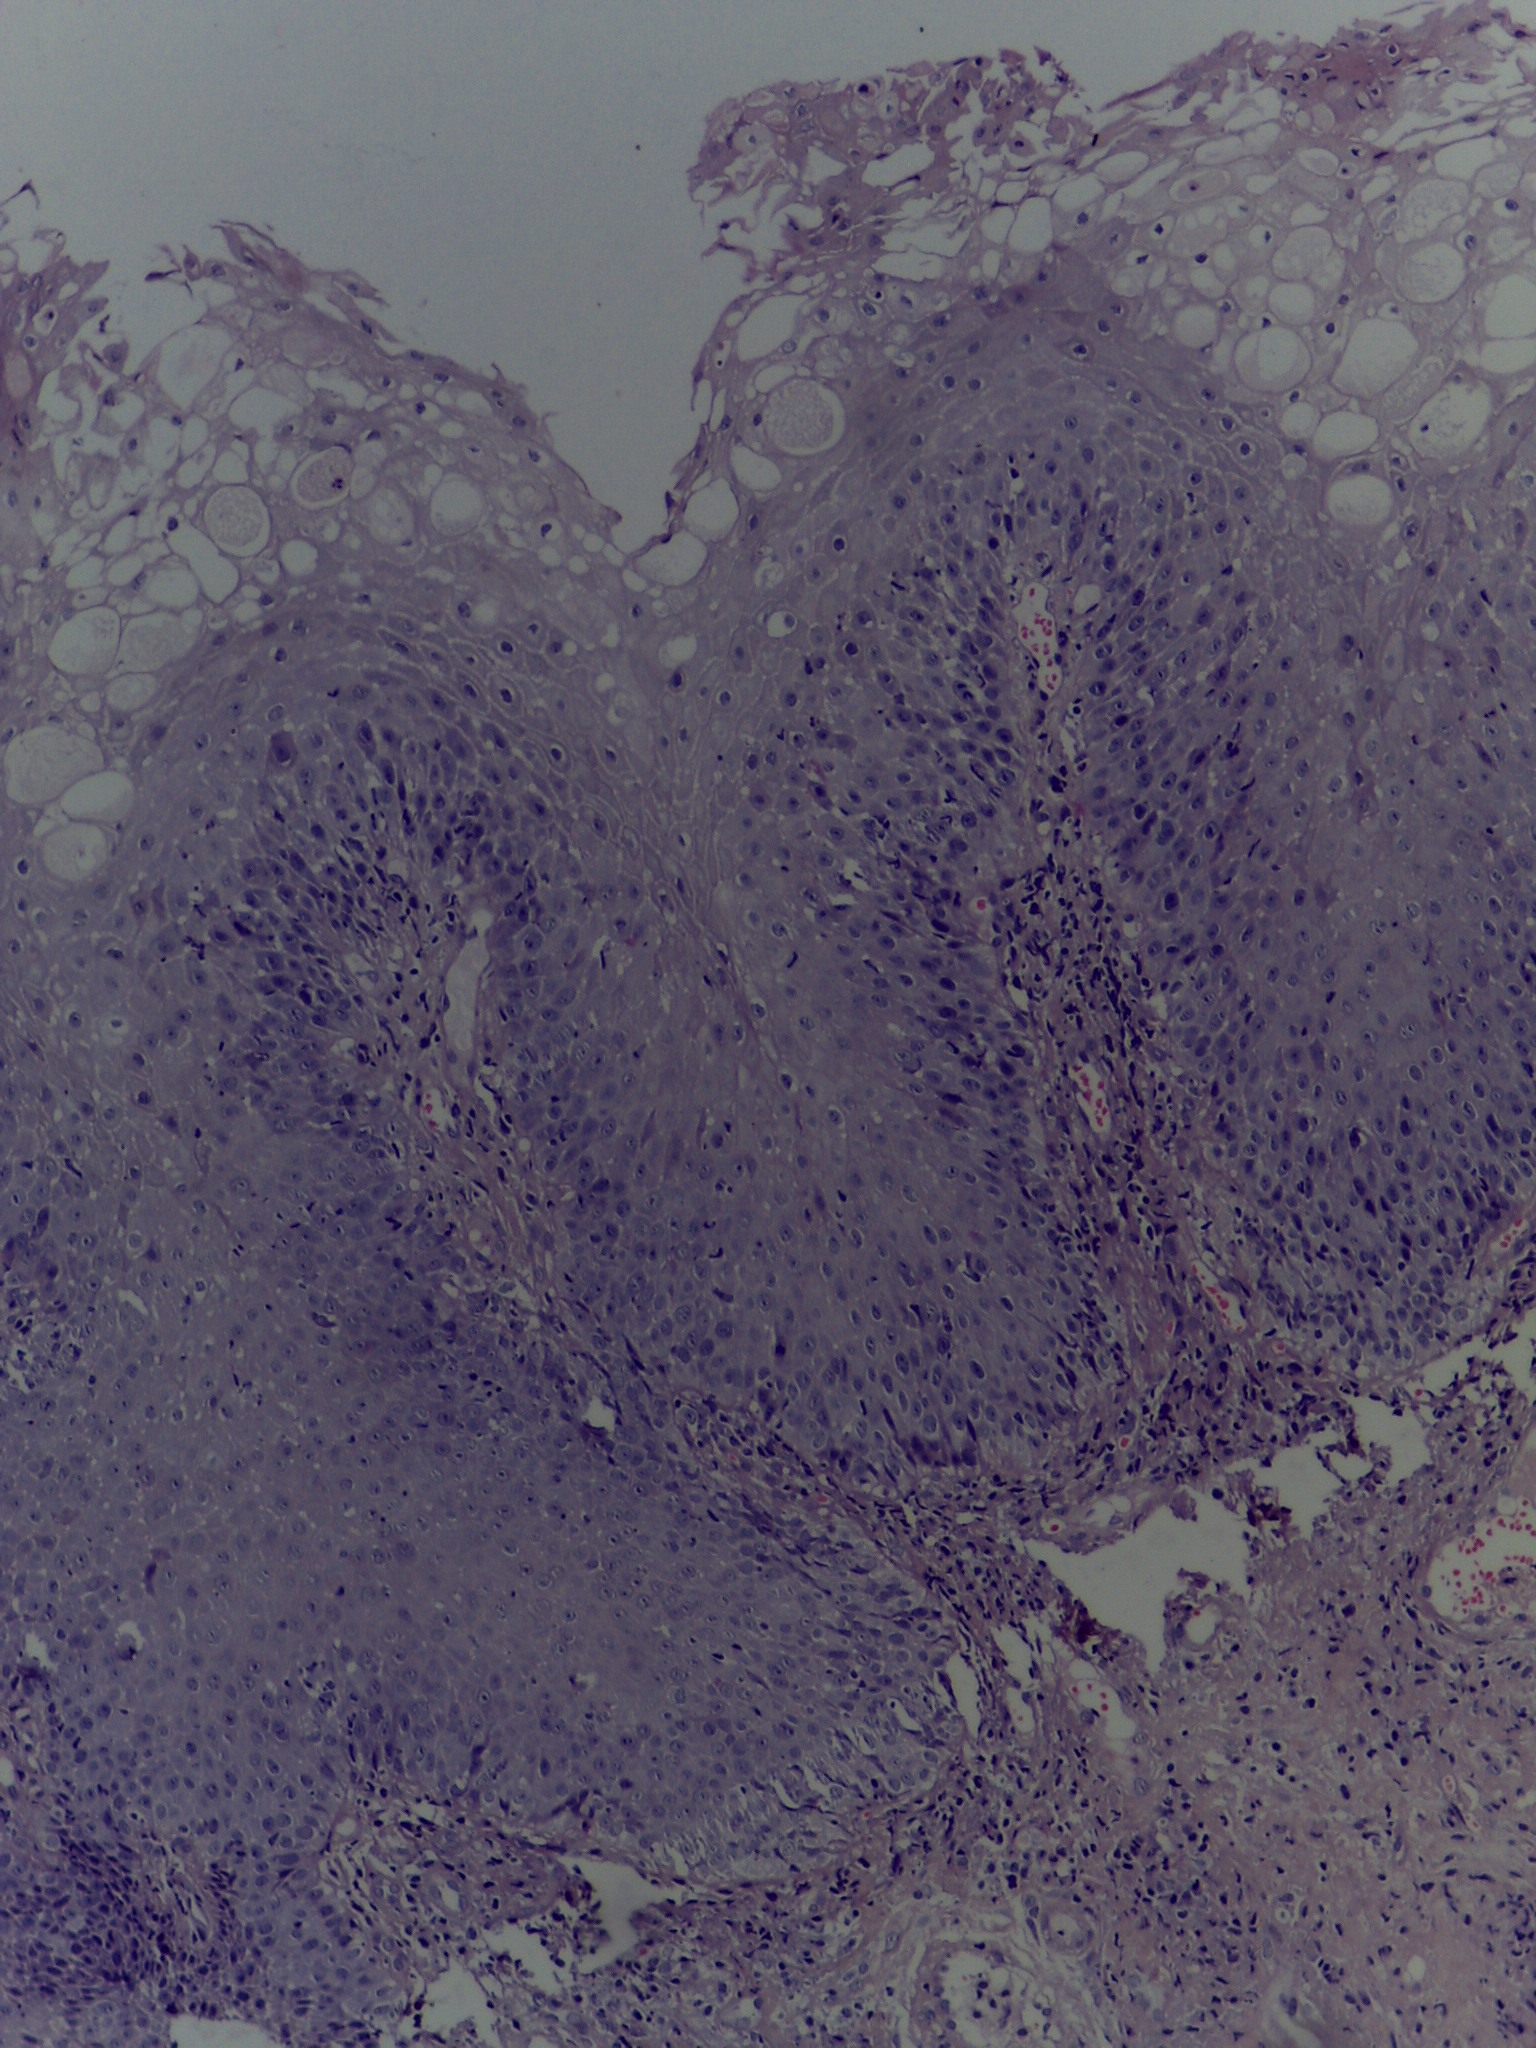
Diagnosis: OSCC